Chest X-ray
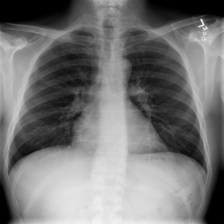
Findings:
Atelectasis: negative
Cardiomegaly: negative
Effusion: negative
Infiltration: positive
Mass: negative
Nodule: negative
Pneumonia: negative
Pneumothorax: negative
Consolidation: negative
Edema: negative
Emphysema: negative
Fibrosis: negative
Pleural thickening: negative
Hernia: negative